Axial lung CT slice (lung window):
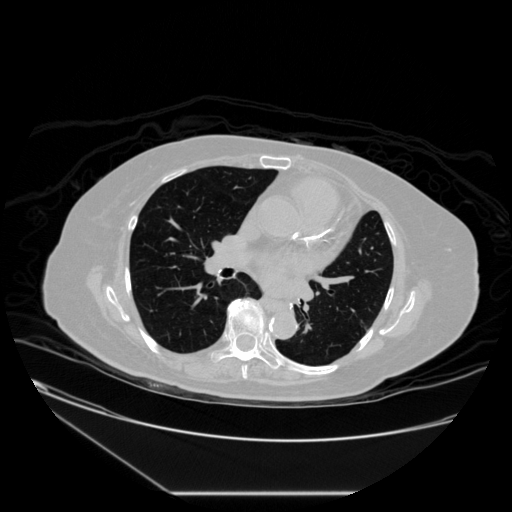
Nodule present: no